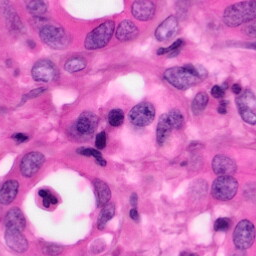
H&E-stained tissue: Pancreatic